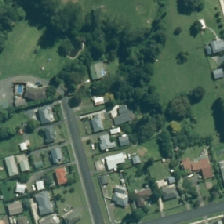
Land cover: urban_build_up